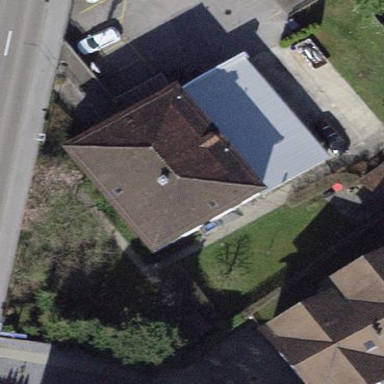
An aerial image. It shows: Building that is gas station.